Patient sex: F
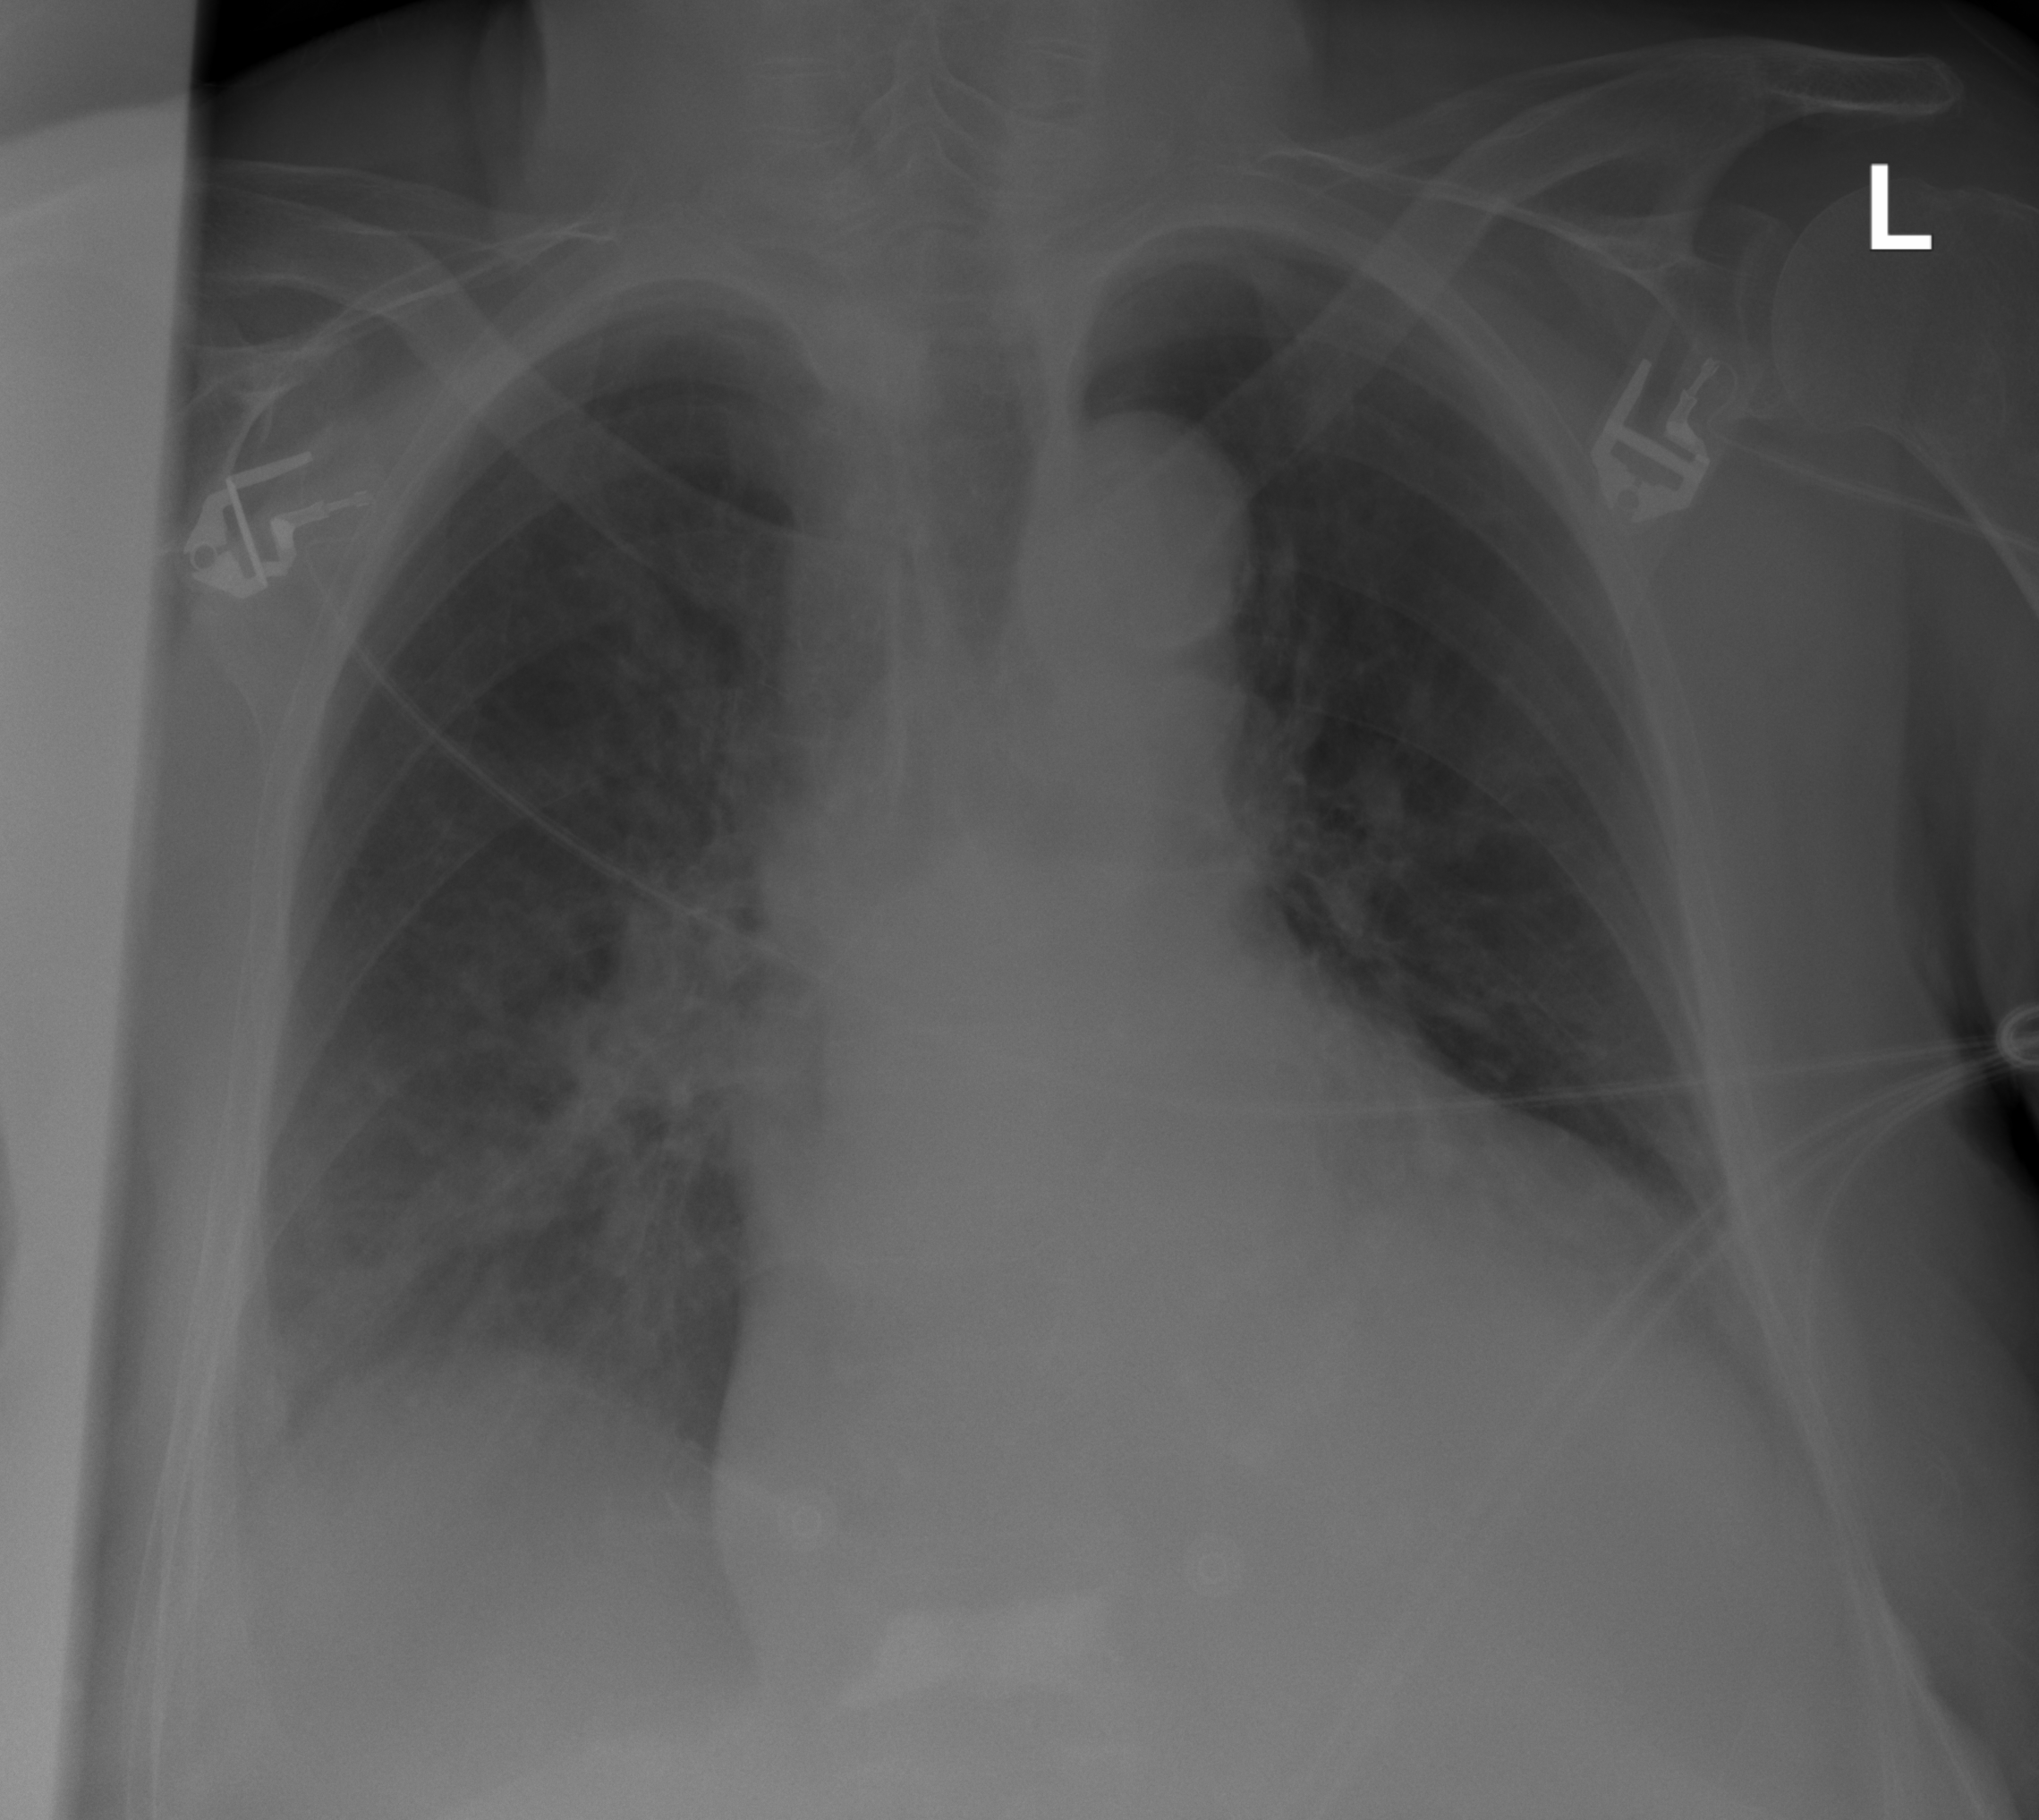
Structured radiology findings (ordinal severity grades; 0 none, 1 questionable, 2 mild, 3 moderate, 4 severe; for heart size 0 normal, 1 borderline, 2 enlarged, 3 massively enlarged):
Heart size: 2
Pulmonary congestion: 2
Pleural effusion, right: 2
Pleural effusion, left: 2
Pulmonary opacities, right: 1
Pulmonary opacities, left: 0
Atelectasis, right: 2
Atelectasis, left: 2